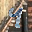
Label: 4